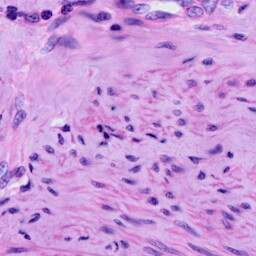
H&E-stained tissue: Cervix